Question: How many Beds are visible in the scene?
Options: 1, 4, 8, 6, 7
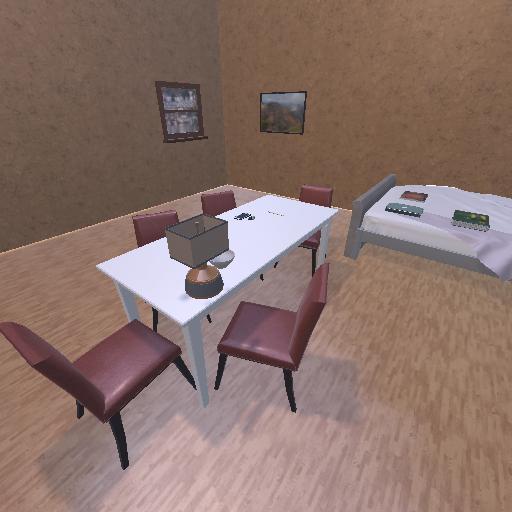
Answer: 1